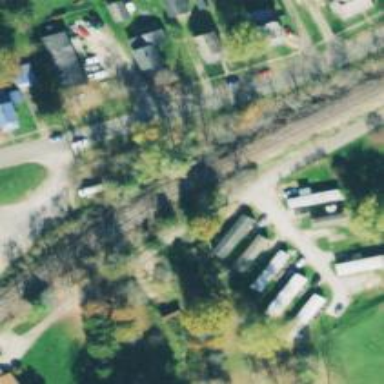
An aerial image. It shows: Trailer park.